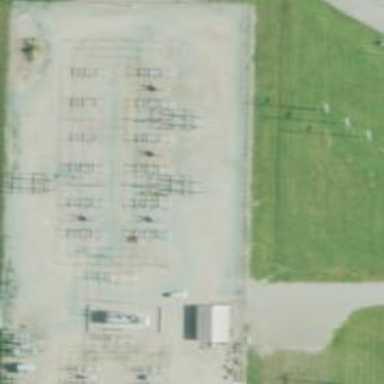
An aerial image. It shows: Switch used for power control.